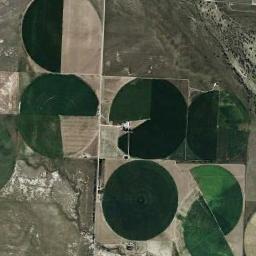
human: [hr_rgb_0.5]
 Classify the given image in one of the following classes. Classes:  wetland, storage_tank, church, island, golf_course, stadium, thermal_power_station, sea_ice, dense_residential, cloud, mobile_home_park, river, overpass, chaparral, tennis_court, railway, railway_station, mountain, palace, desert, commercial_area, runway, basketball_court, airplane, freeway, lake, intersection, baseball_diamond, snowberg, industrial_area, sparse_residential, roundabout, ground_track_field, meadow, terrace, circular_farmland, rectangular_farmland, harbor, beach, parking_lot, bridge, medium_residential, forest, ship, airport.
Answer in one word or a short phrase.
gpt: circular_farmland